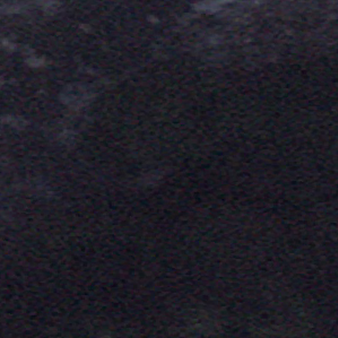
Label: other